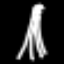
Label: The Eiffel Tower